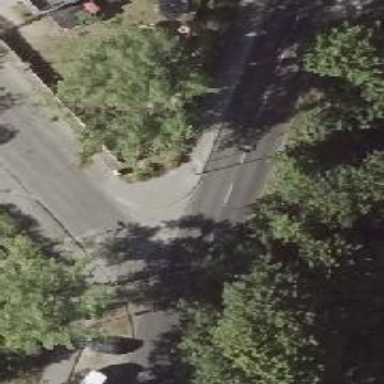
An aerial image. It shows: Sidewalk along the footway.